Question: How do I create a cycle graph on 'n' nodes with , either in R or Python?
It should look like this, but for an arbitrary number of nodes:

---
EDIT: Since it was requested that I should add a code attempt, here's one possibility in R that I found to be too complicated:
'''
n <- 5
make_graph( c(tail(rep(1:n, each=2), -1), 1) )
'''
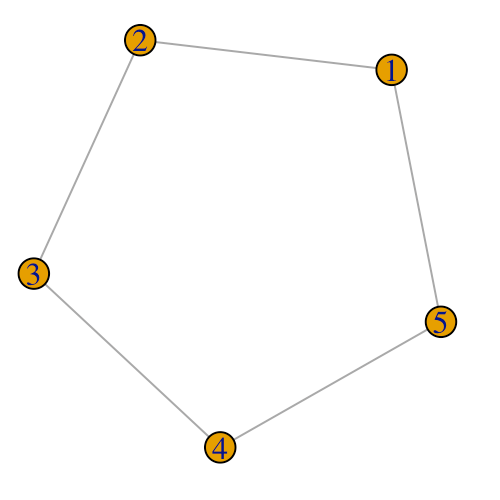
Answer: for python you need to install:
'''
pip install python-igraph
pip install pycairo
'''
Then you can use 'Graph.Ring' from 'igraph' like below:
'''
import igraph as ig
nodes = 5
g = ig.Graph.Ring(n=nodes, circular=True)
ig.plot(g,vertex_label = range(1,nodes+1))
'''
In R, the relevant igraph function is <URL>. You can read in Doc:
> Create a ring graph
Description
A ring is a one-dimensional lattice and this function is a special case of make_lattice.
> Usage
make_ring(n, directed = FALSE, mutual = FALSE, circular = TRUE)
---
Output:
<URL>